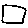
Label: square